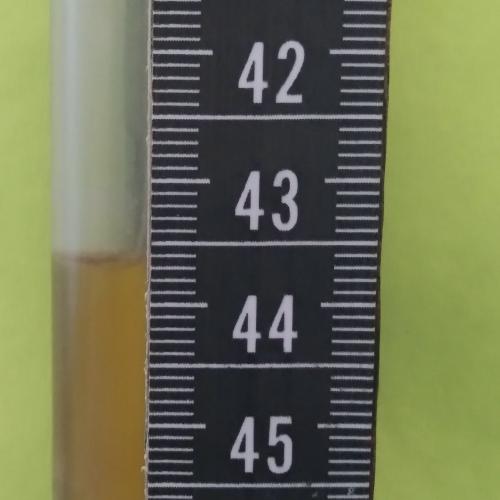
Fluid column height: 43.6 cm